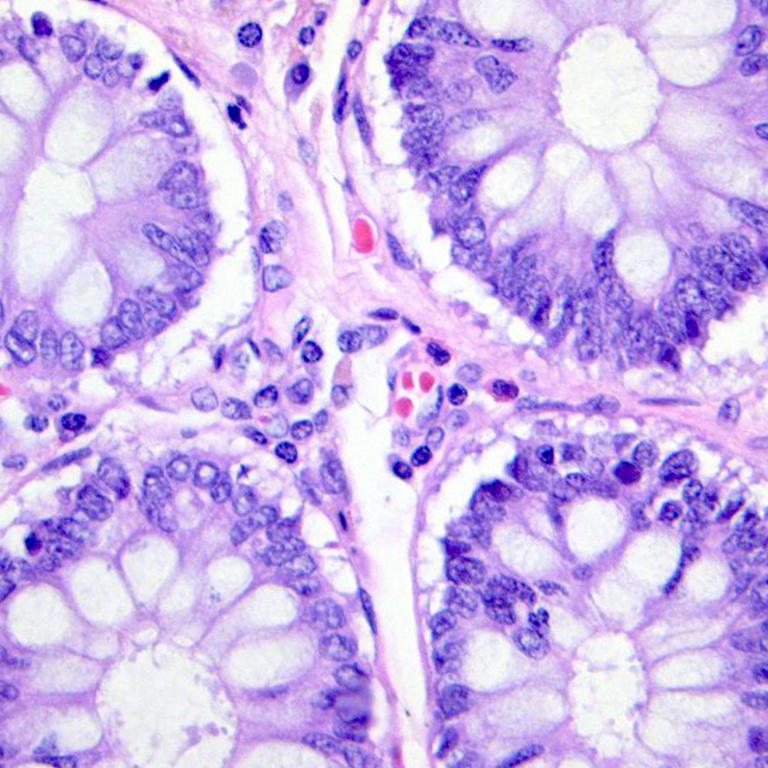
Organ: colon
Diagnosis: benign